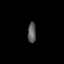
Tissue: lung
Cell type: Epithelial cells
Senescence score: 0.2256
Nuclear area (px): 168
Mean DAPI intensity: 91.22